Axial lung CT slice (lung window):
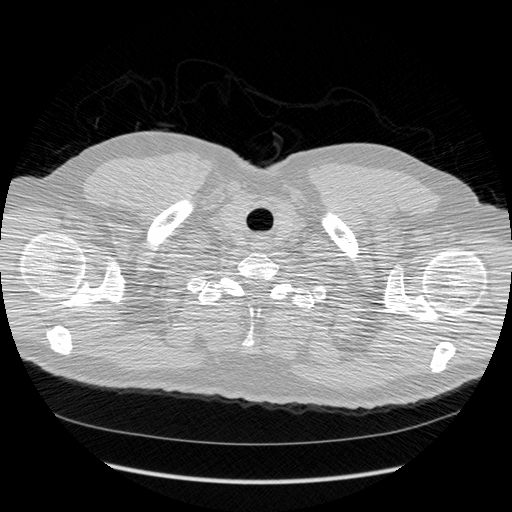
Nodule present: no